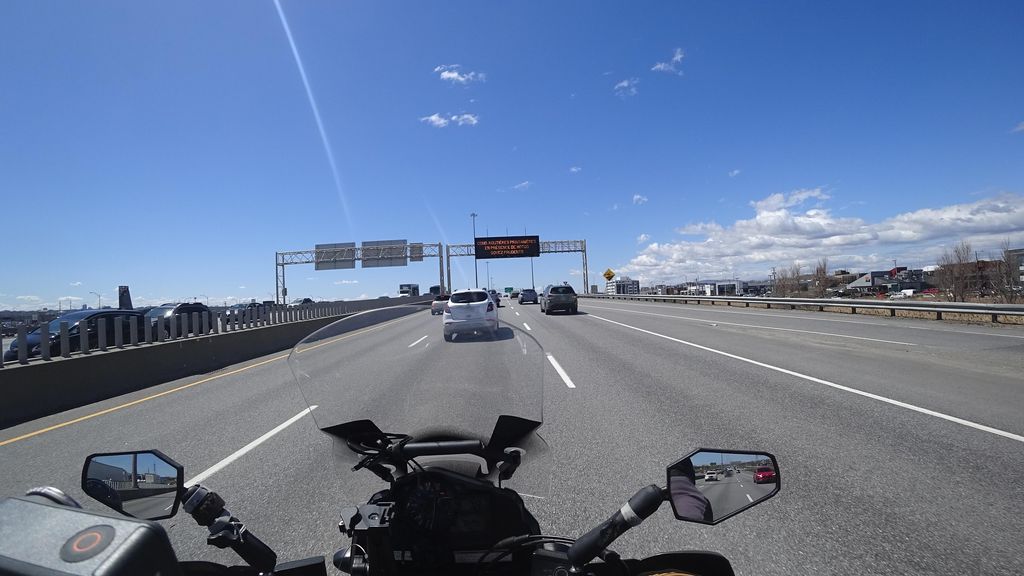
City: quebec_city